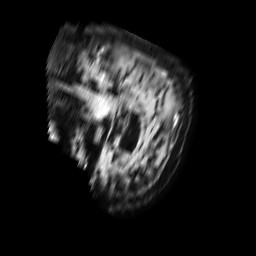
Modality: FLAIR
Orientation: sagittal
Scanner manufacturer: philips
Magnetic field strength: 1.5 T
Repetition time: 6 s
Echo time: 0.1022 s